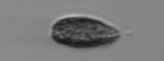
Label: Pseudochattonella_farcimen